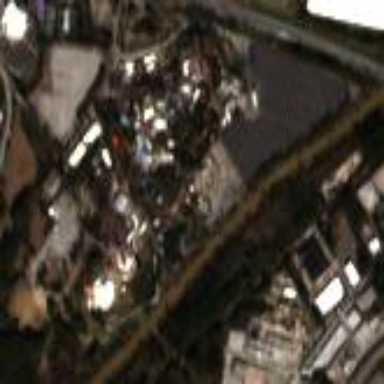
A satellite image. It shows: Theme park.